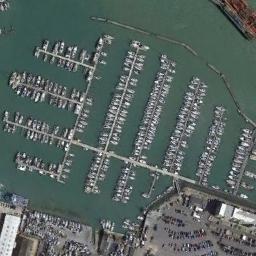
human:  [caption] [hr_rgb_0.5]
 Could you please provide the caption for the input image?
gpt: The harbor has lots of neatly docked boats and some buildings and a parking lot are next to the harbor .

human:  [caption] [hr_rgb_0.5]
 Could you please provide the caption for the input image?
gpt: There is little traffic on the road near the harbor .

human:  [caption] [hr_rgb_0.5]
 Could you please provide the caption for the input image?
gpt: Many ships are in the harbor .

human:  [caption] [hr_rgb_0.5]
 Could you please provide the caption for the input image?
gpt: Neatly moor some ships on the sea next to the harbor next to the parking lot .

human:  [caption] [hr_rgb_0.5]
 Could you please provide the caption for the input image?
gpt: There are many ships and many cars at the harbor .